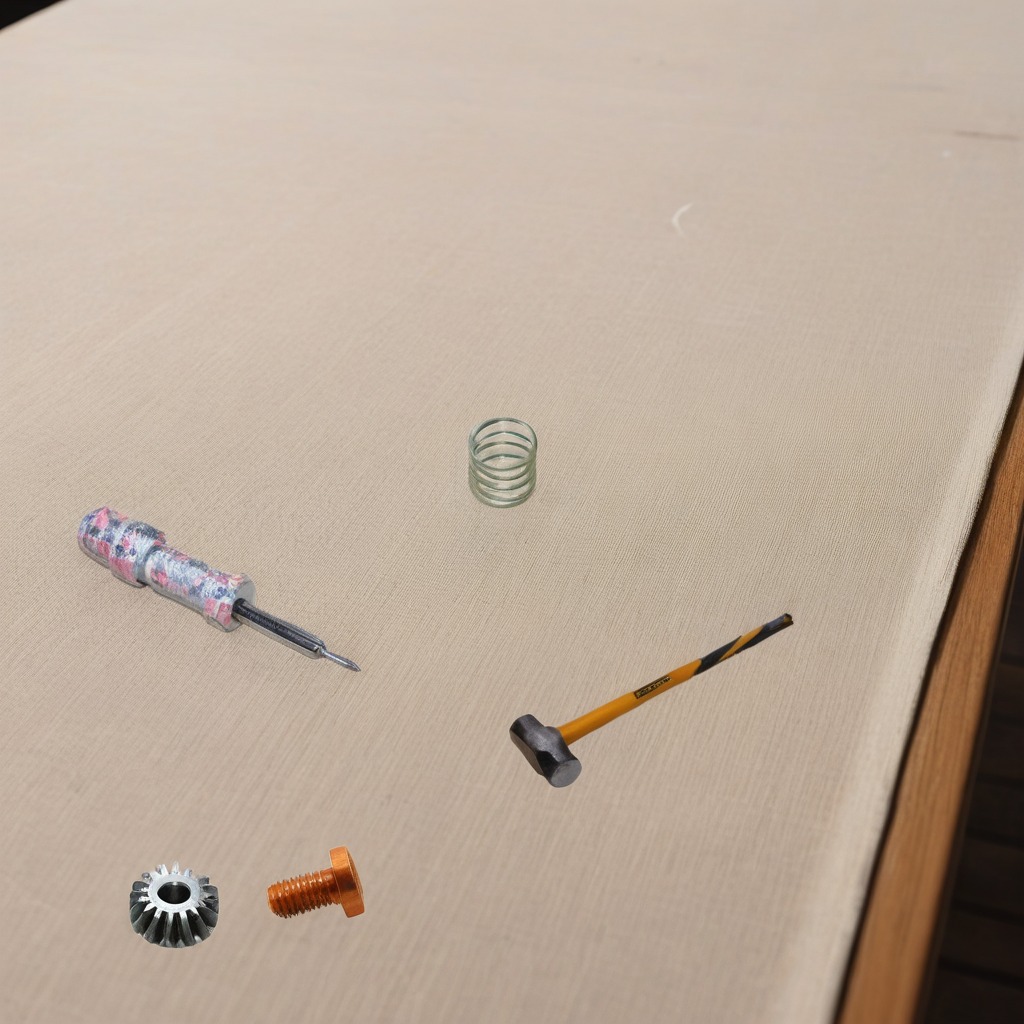
A steel gear with teeth, a hammer, a metal machine screw, a coiled metal spring, and a screwdriver are lying on the wooden table.